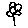
Label: flower